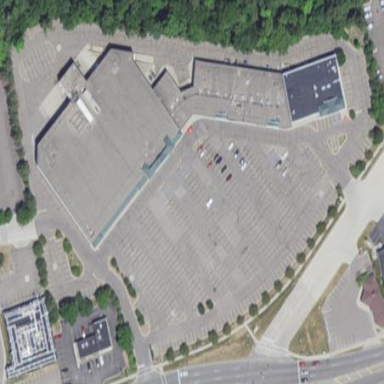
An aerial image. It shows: Retail area.